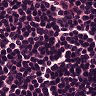
Metastatic tissue present: no